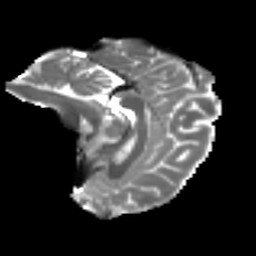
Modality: T2w
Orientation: sagittal
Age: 41
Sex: female
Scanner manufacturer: ge
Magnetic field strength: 3 T
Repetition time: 7.8 s
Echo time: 0.0606 s